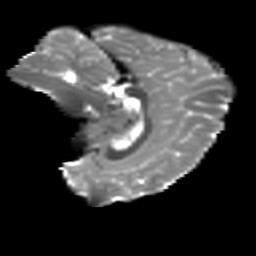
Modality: T2w
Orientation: sagittal
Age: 10
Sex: male
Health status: ill
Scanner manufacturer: ge
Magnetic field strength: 3 T
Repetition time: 7.5 s
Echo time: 0.079 s